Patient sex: M
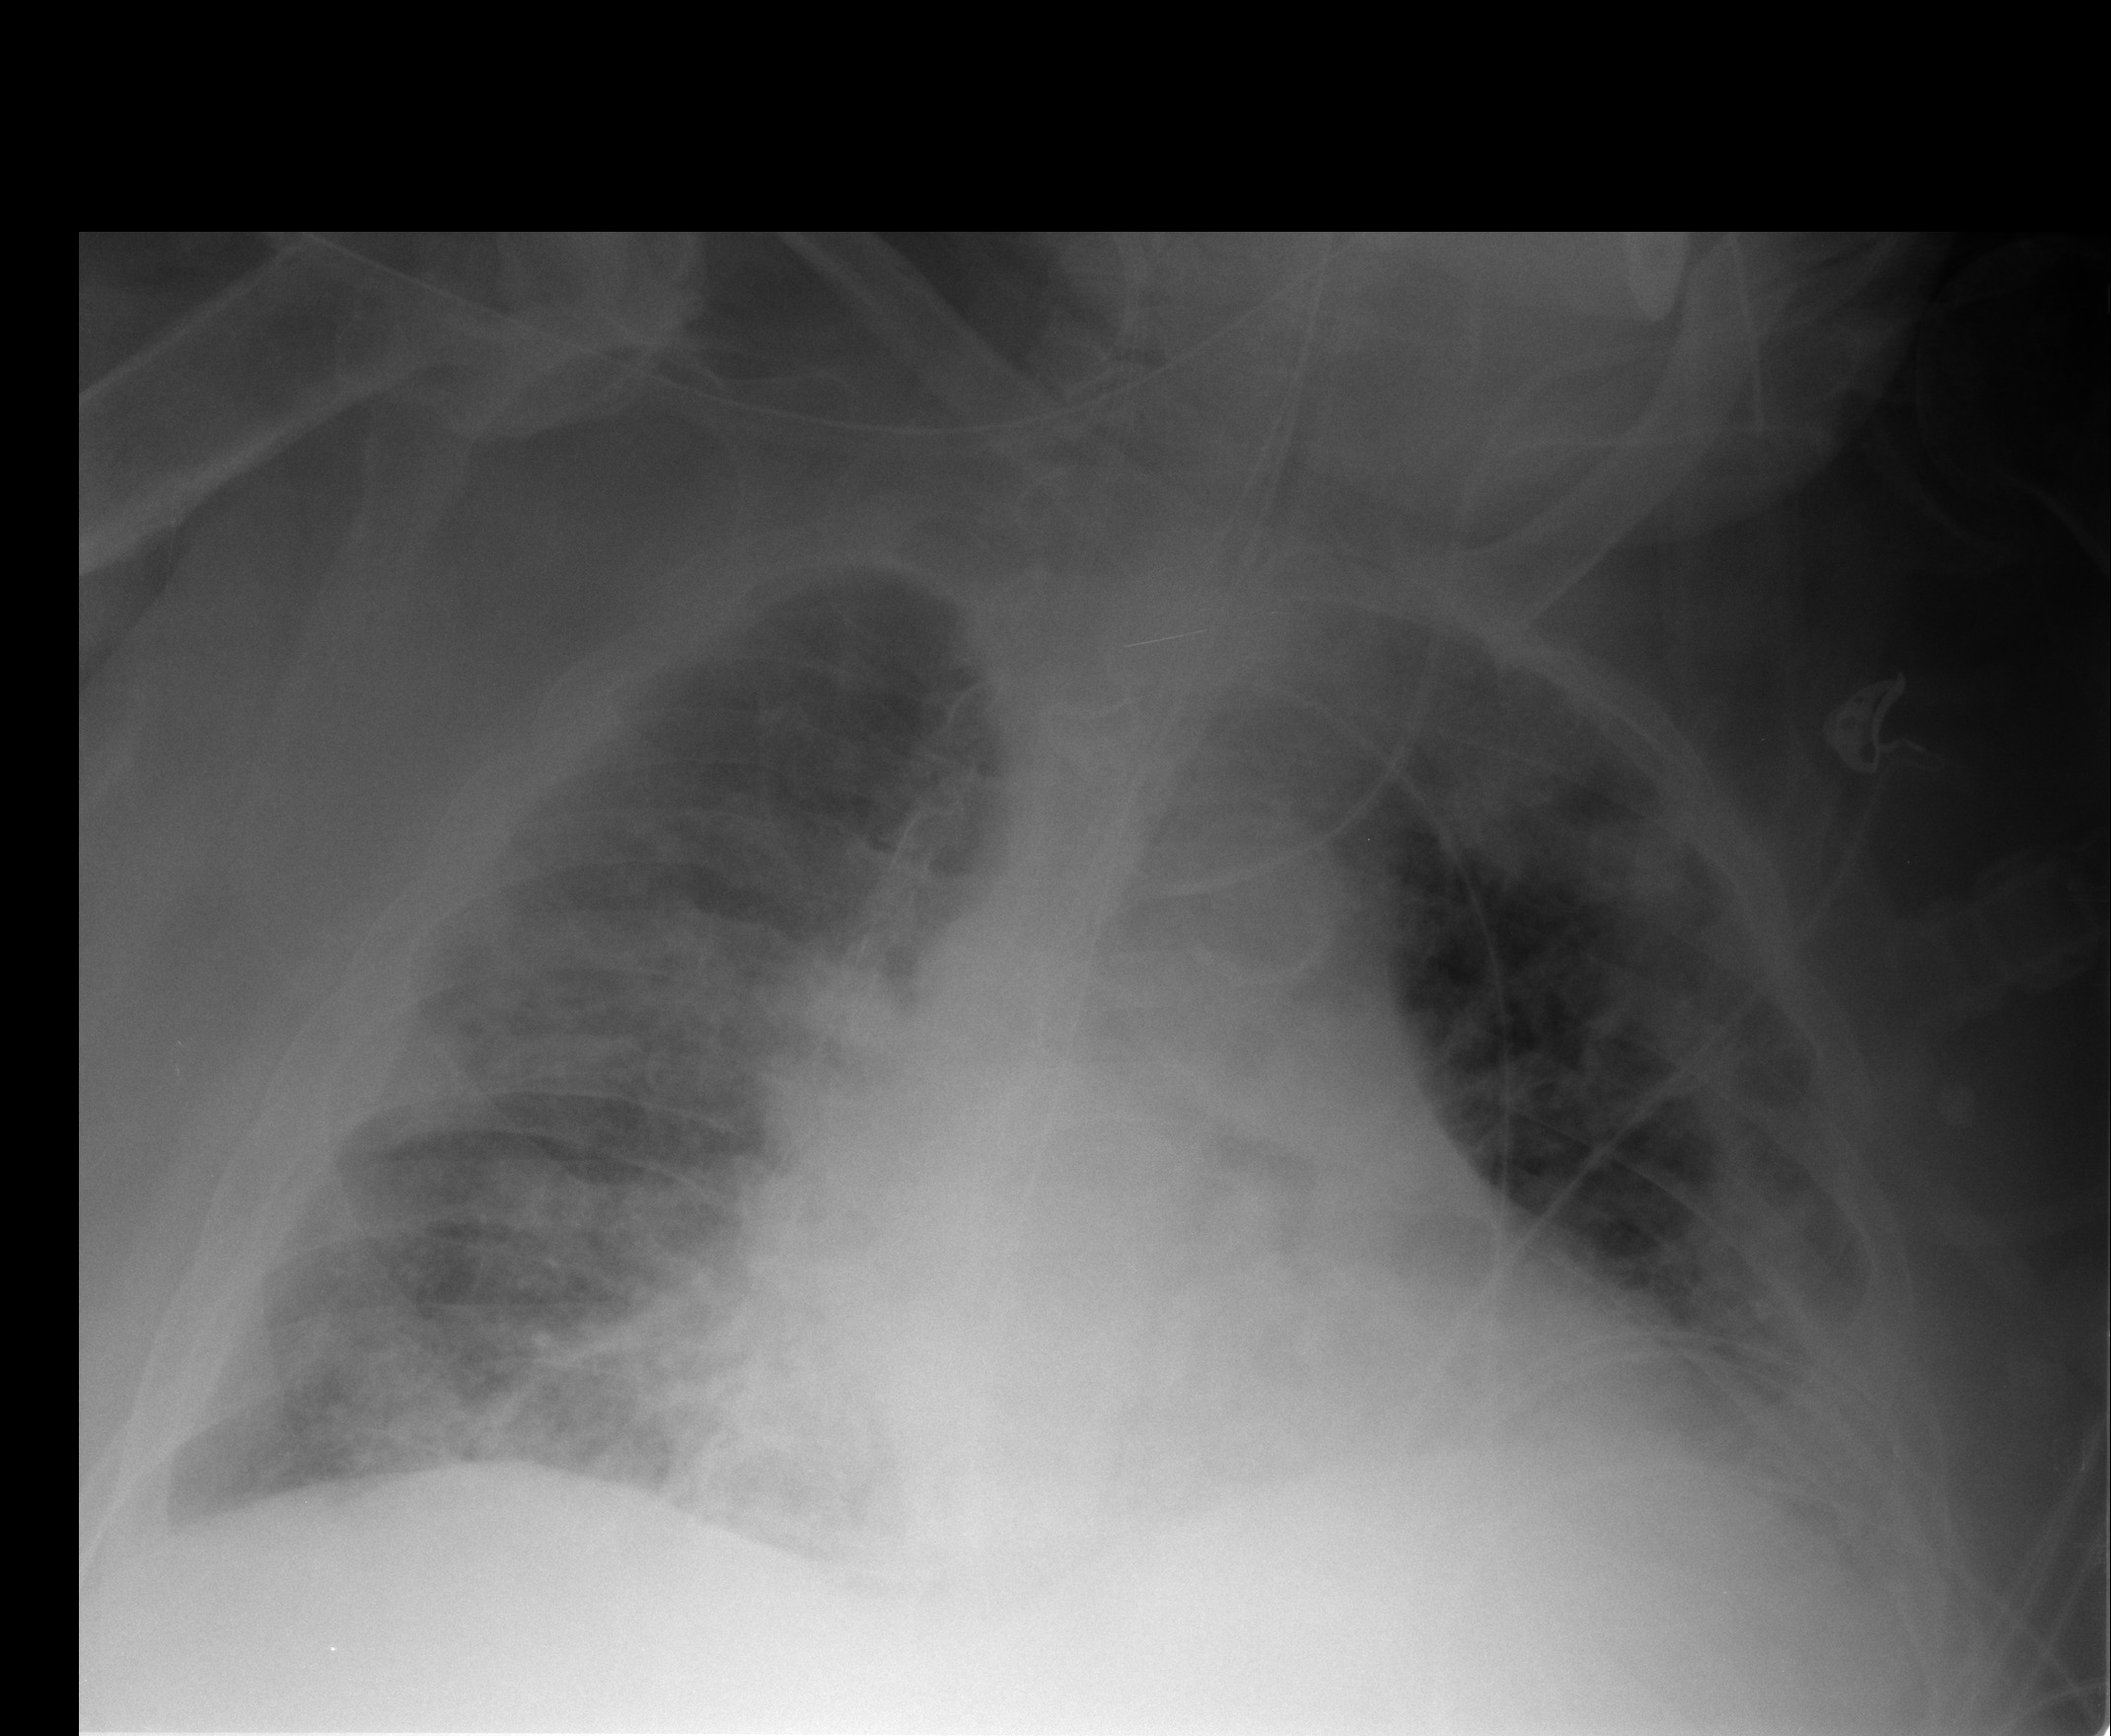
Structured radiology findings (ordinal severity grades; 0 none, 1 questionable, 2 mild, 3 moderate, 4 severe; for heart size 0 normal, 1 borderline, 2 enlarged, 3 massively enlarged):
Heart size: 2
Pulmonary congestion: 3
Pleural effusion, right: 1
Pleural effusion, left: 2
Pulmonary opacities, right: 4
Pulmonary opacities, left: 3
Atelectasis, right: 2
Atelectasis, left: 2